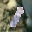
Label: 1